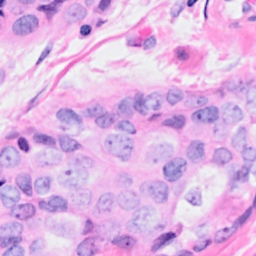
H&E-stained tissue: Breast